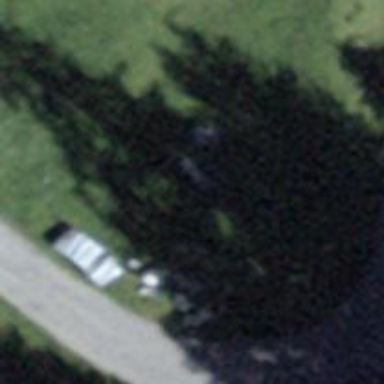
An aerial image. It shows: Bench for seating.